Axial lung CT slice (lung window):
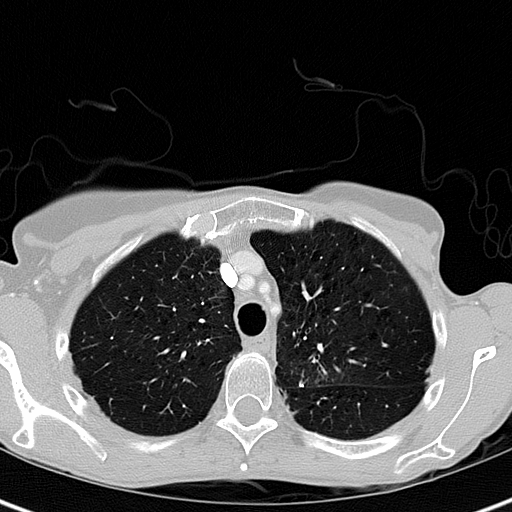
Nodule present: no